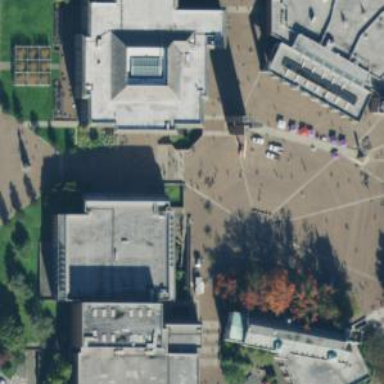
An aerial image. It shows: University building with silver roof.